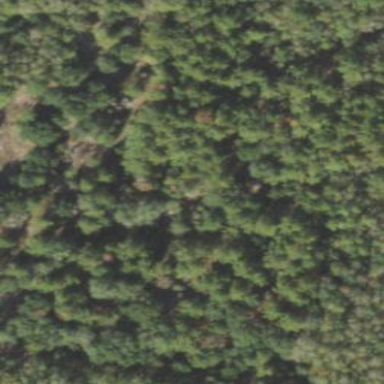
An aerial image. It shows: Woodland with needle-leaved trees.